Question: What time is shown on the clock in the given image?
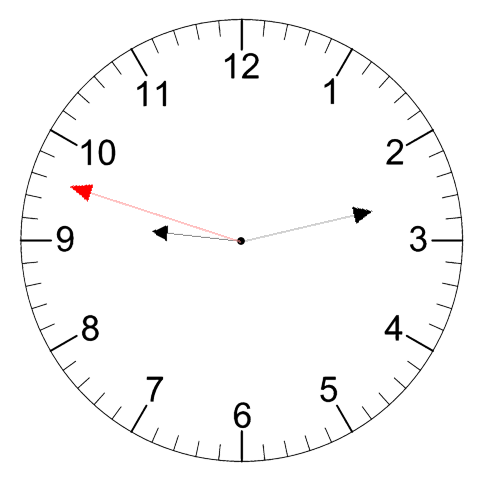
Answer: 09:12:48